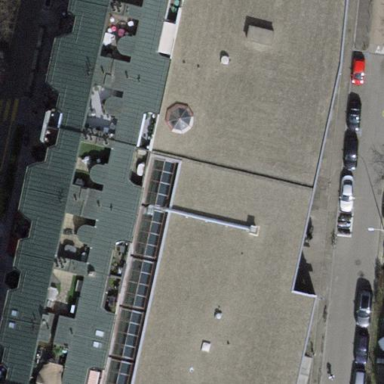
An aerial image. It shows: Office building.